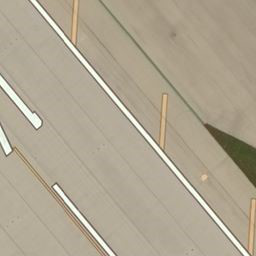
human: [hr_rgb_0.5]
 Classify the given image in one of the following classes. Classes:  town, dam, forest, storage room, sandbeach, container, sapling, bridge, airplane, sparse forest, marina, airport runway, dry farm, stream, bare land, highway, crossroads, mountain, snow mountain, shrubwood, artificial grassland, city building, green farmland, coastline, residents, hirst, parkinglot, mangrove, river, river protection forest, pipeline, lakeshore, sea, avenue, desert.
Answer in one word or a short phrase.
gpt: airport runway